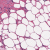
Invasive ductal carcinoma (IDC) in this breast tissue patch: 0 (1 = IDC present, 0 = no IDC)